Question: On most startup pages, like <URL>, I see a fancy triangle that seperates section divs. Is it using any bootstrap components or people do it manually?
How to make this nice triangle?

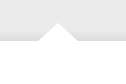
Answer: Creating a triangle is possible with CSS.
<URL>
A sample code similar to the one you have mentioned :
'''
.arrow_box {
position: relative;
background: #ffffff;
}
.arrow_box:after {
bottom: 100%;
left: 50%;
border: solid transparent;
content: " ";
height: 0;
width: 0;
position: absolute;
pointer-events: none;
border-color: rgba(255, 255, 255, 0);
border-bottom-color: #ffffff;
border-width: 30px;
margin-left: -30px;
}
'''